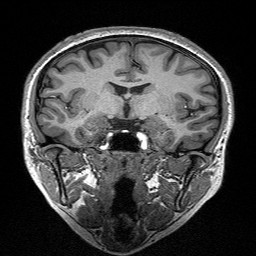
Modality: T1w
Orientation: sagittal
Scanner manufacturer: siemens
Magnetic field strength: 3 T
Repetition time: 2.3 s
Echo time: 0.00298 s